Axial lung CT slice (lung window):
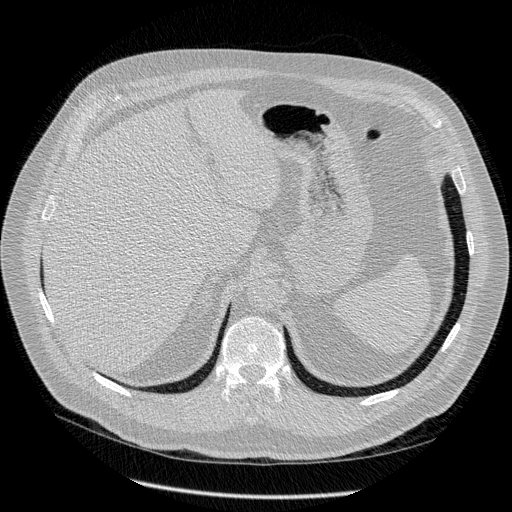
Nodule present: no